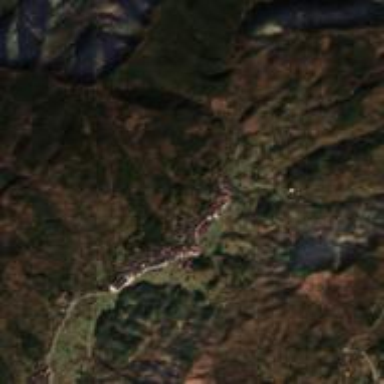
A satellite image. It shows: Village.